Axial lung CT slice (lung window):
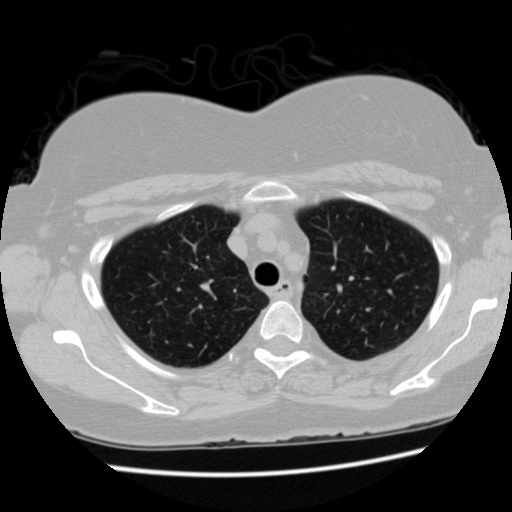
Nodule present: no